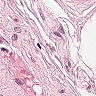
Metastatic tissue present: no